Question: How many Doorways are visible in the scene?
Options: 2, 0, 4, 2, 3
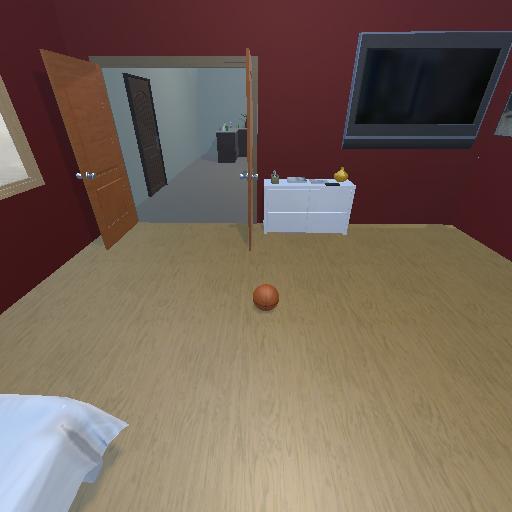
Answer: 2